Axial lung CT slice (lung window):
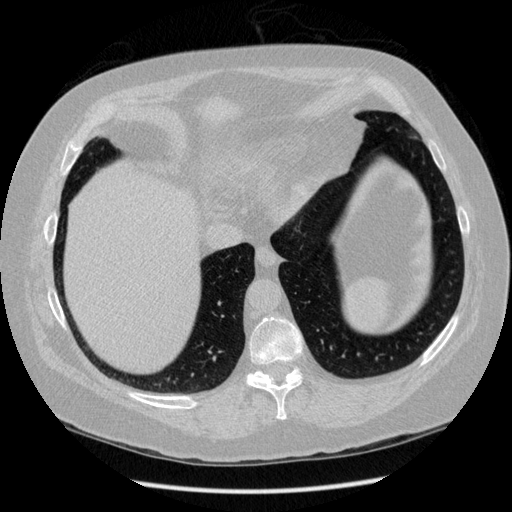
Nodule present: no